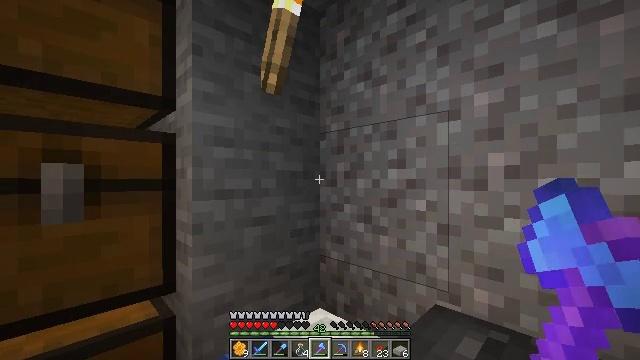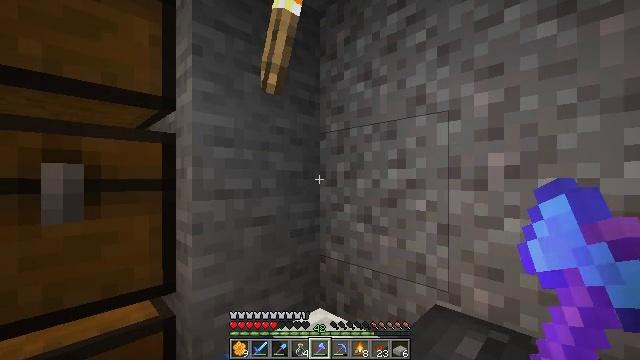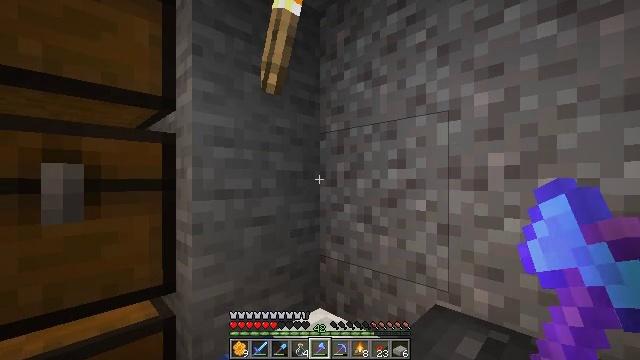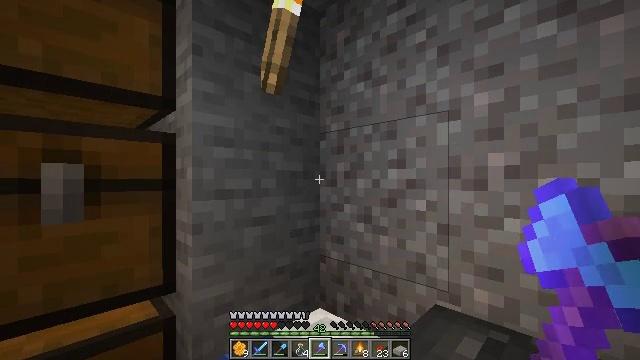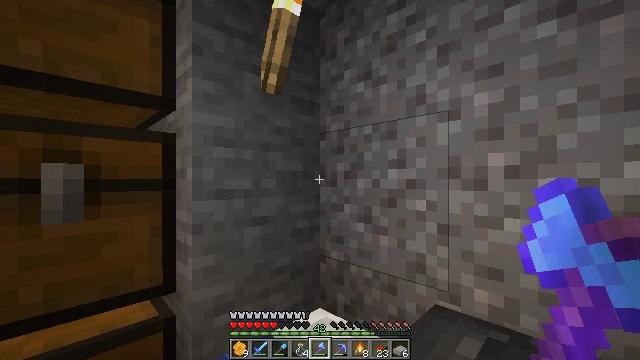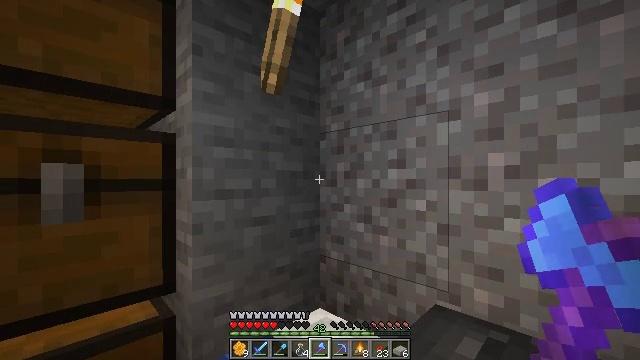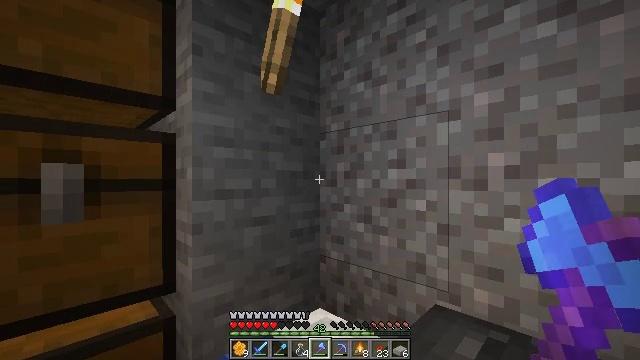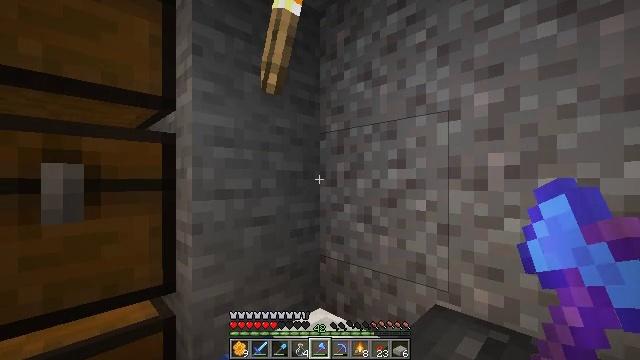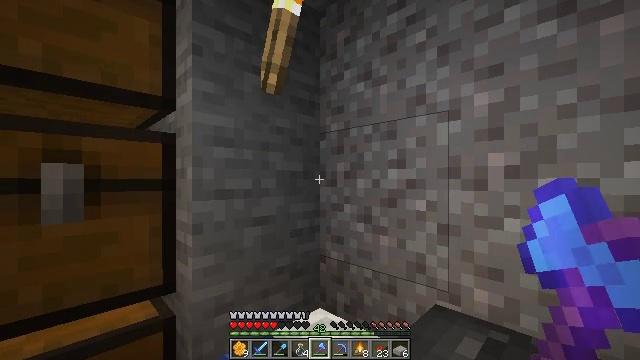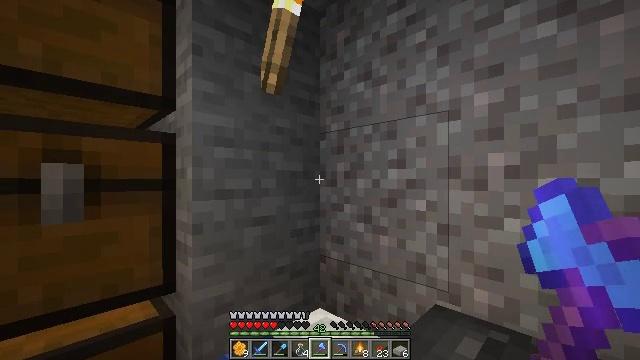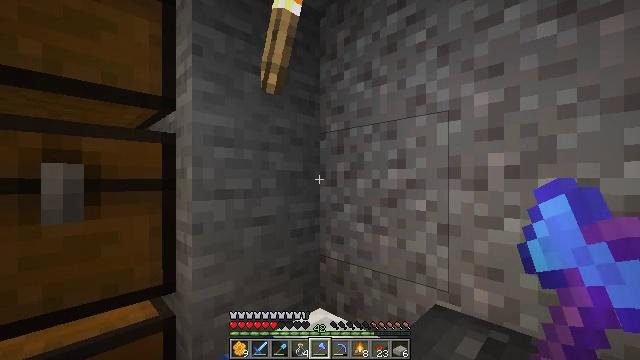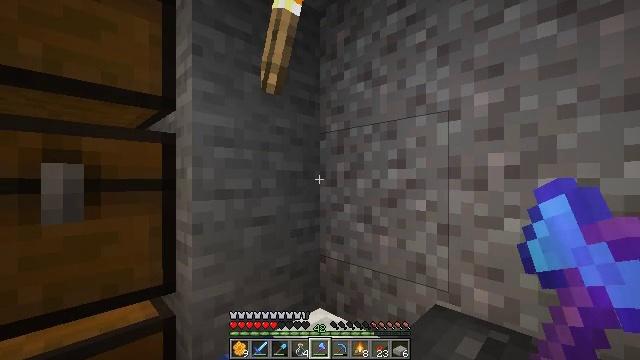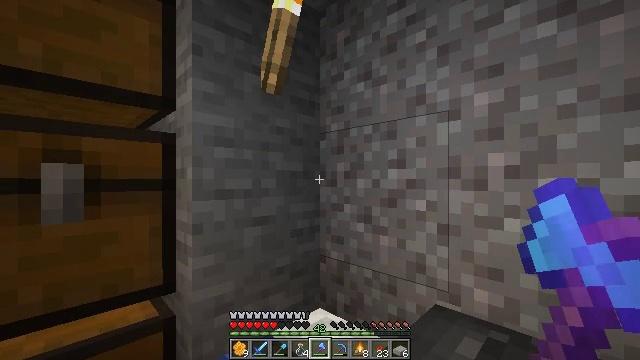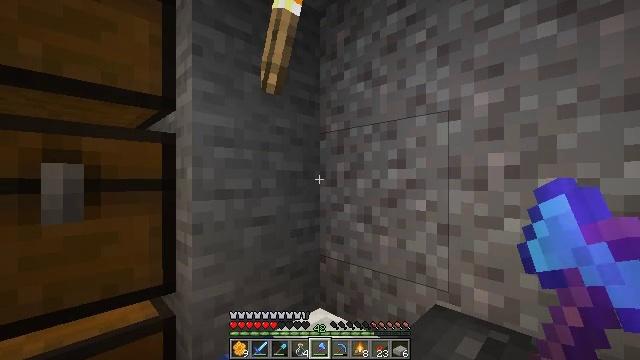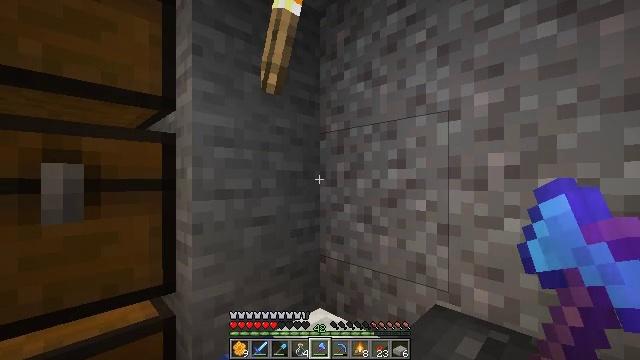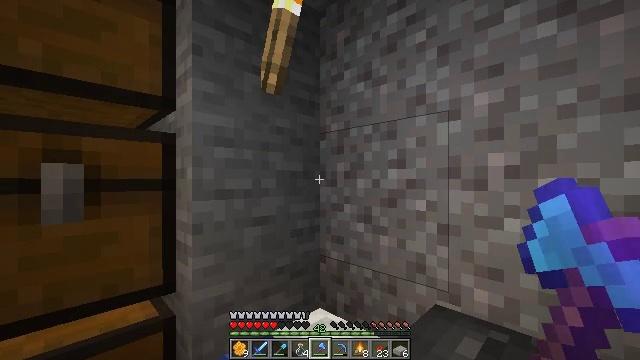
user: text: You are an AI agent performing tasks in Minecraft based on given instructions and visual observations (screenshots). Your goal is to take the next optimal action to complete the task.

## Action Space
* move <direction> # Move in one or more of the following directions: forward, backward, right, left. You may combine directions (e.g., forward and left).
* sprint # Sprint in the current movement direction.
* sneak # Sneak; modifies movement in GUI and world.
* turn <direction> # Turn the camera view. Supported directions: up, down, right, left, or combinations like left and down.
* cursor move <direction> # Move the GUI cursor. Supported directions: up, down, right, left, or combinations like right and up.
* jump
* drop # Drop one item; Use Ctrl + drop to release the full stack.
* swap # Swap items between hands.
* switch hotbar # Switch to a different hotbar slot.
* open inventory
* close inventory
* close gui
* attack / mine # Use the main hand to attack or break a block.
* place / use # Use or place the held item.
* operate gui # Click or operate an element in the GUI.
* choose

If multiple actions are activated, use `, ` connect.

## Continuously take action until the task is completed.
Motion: motion action
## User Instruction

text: Craft a glass bottle with glass.
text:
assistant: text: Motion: no_op
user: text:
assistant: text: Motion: no_op
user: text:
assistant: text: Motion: no_op
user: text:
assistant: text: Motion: no_op
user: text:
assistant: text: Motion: no_op
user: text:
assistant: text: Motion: no_op
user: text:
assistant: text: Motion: no_op
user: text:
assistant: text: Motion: no_op
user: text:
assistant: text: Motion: no_op
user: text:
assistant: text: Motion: no_op
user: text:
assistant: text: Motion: no_op
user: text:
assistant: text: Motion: no_op
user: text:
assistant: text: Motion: no_op
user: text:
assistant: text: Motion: no_op
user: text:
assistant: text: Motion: no_op
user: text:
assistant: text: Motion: no_op
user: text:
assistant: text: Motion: no_op
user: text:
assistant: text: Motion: no_op
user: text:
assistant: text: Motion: no_op
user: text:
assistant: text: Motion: no_op
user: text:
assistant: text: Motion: no_op
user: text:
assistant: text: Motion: no_op
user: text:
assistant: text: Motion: no_op
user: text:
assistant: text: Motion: no_op
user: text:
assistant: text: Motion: no_op
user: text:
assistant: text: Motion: no_op
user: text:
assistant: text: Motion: no_op
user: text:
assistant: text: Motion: no_op
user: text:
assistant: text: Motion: no_op
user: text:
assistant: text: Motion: no_op